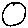
Label: circle